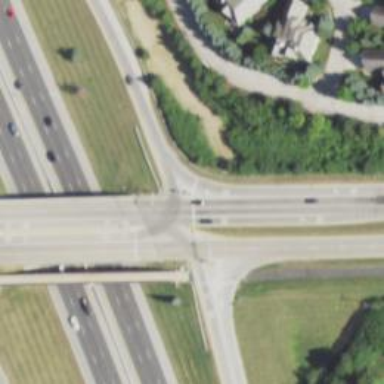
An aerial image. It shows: Trunk link highway.